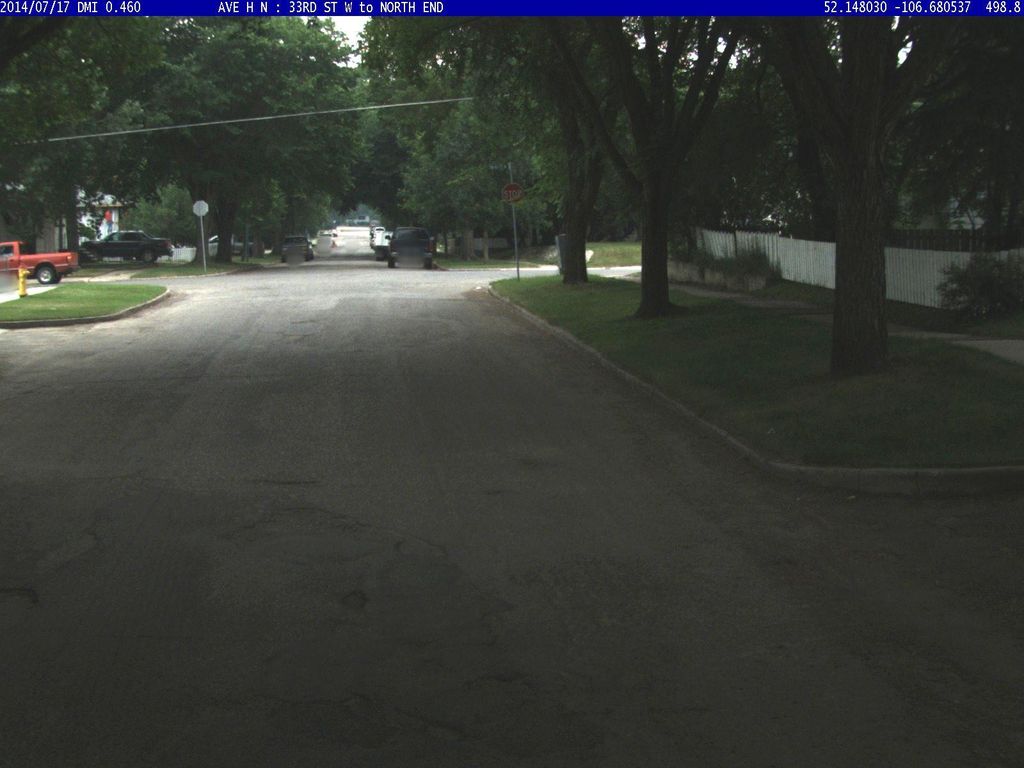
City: saskatoon